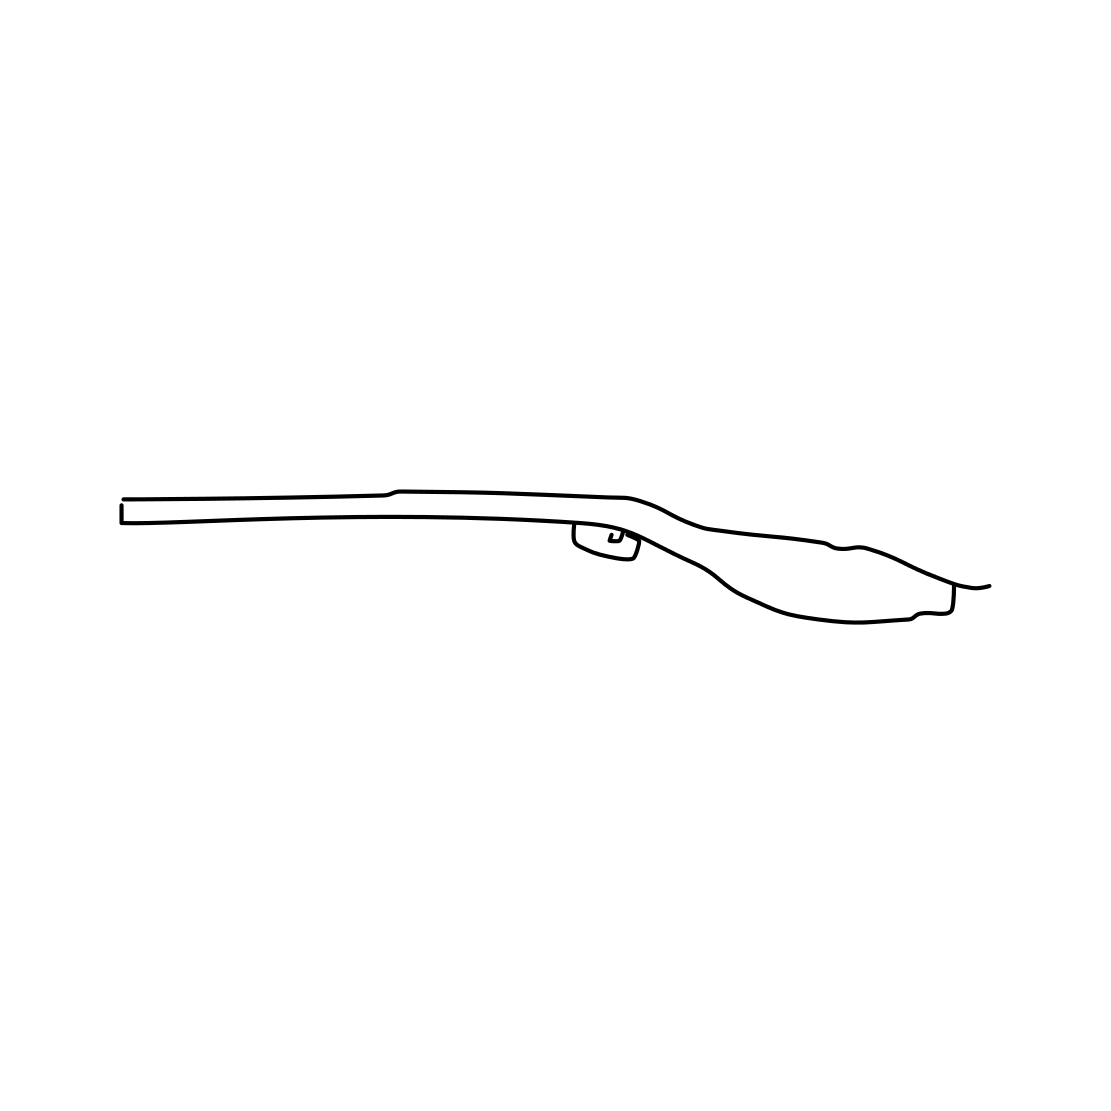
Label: rifle